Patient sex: M
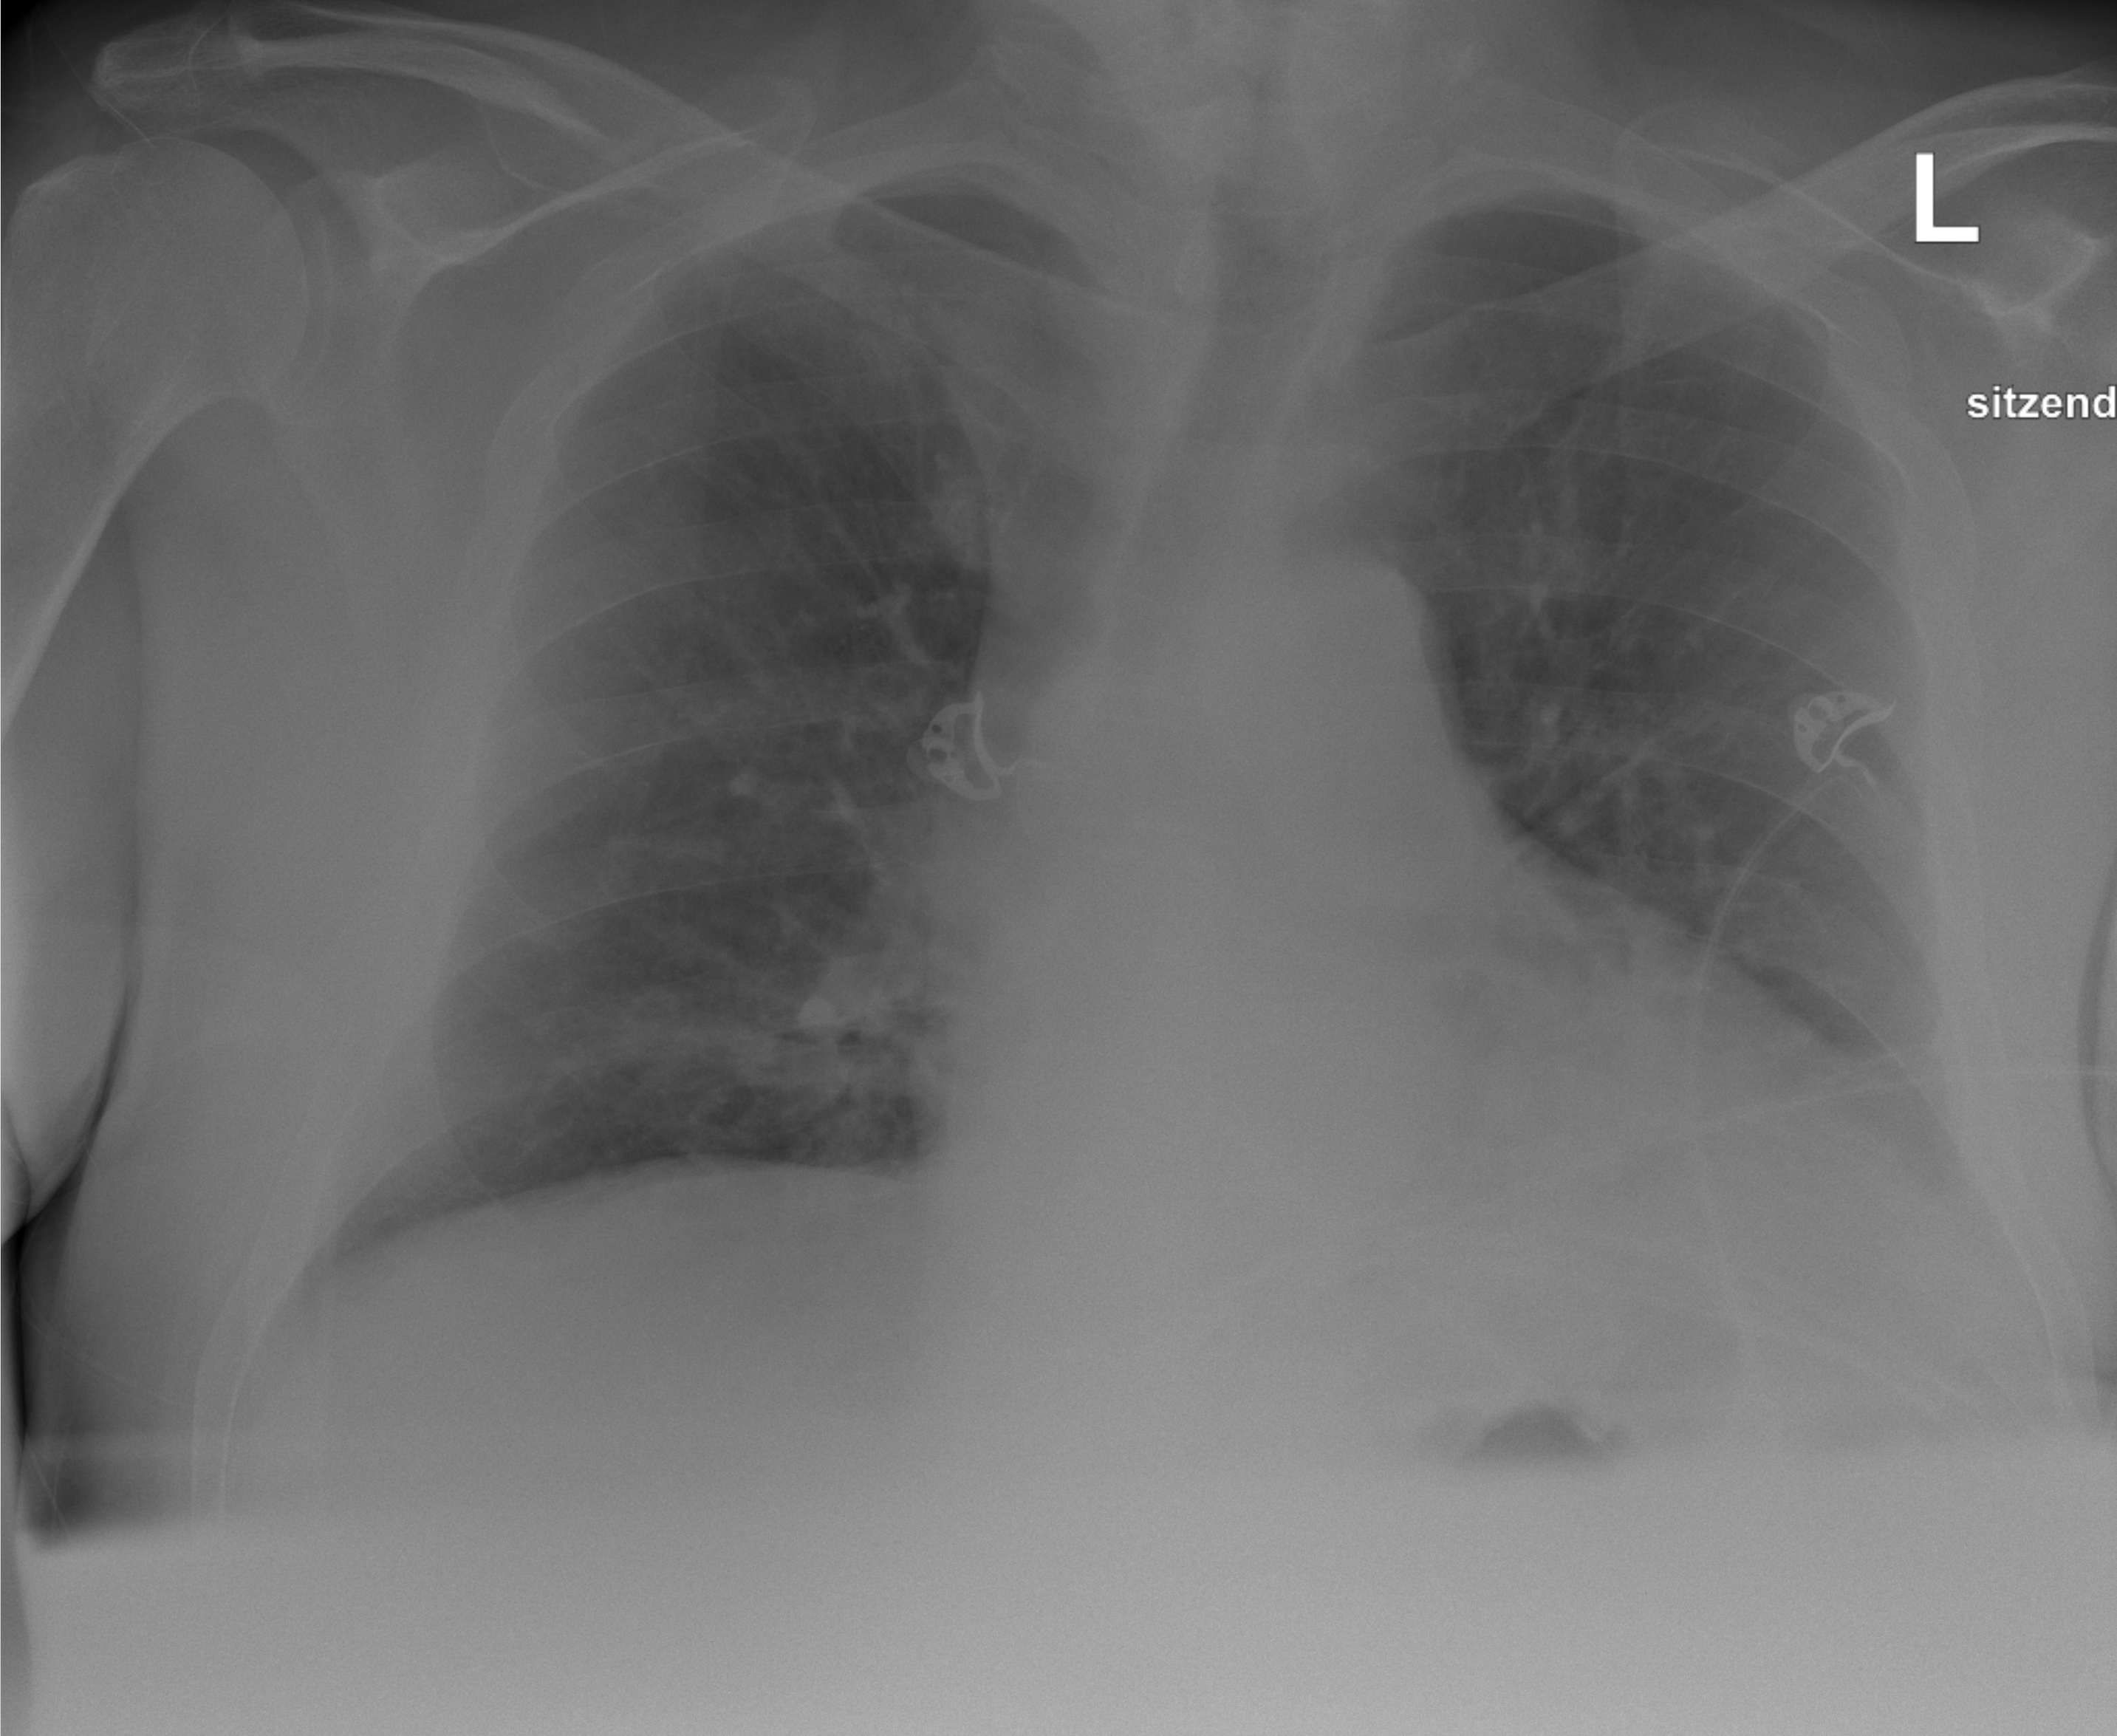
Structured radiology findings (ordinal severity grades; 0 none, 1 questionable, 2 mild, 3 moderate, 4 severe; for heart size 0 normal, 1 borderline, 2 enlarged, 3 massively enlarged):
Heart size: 2
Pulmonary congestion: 0
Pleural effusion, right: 0
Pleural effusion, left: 1
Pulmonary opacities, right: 0
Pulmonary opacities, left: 0
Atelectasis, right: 0
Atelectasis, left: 2